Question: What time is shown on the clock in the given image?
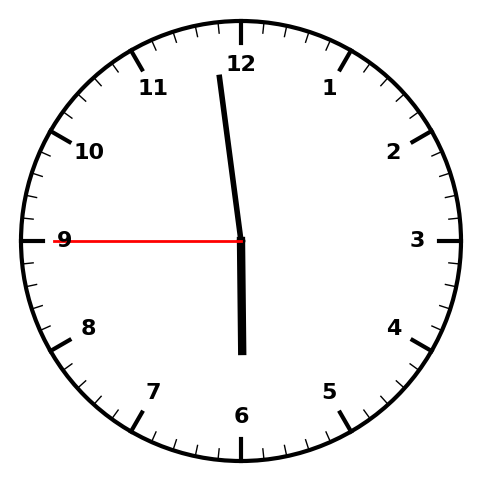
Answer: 05:58:45